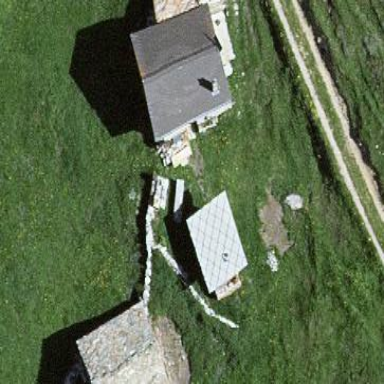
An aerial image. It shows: Simple and straightforward house.